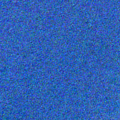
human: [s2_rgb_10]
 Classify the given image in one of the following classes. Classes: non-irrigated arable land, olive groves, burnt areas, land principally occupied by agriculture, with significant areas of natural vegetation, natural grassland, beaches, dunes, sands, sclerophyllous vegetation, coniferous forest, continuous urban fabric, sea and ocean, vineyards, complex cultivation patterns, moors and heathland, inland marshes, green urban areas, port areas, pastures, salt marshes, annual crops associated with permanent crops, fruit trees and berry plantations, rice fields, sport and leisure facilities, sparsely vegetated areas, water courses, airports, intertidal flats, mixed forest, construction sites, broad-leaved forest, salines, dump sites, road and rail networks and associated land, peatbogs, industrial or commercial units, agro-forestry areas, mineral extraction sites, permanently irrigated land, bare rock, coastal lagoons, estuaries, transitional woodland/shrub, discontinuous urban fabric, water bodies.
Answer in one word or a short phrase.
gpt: sea and ocean